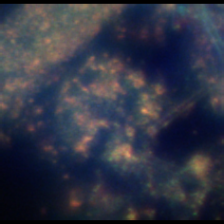
Taxon: Unknown_detritus
Group: Unknown